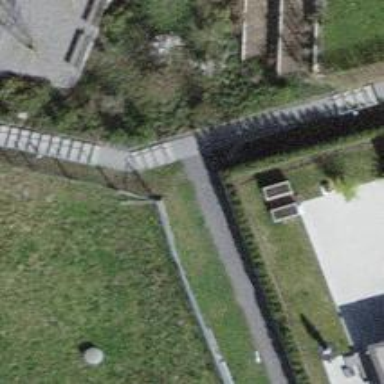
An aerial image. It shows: Set of steps on the road.